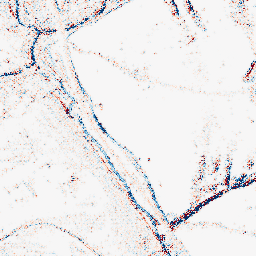
Category: morphological
Decomposition family: morphological_rect
Decomposition parameters: operation: average
width: 5
height: 3
Upsampling method: regularized
Upsampling parameters: scale: 2
lambda_reg: 0.1
Upsampling scale: 2